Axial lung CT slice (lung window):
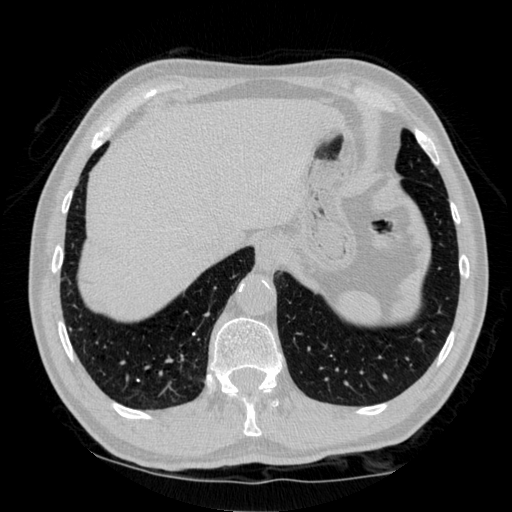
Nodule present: no